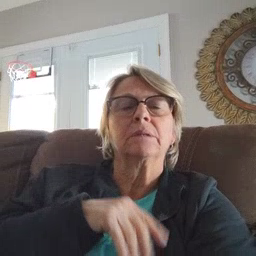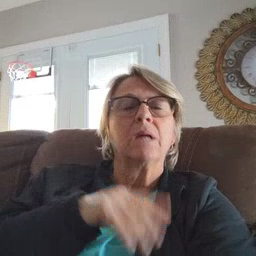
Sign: fireman